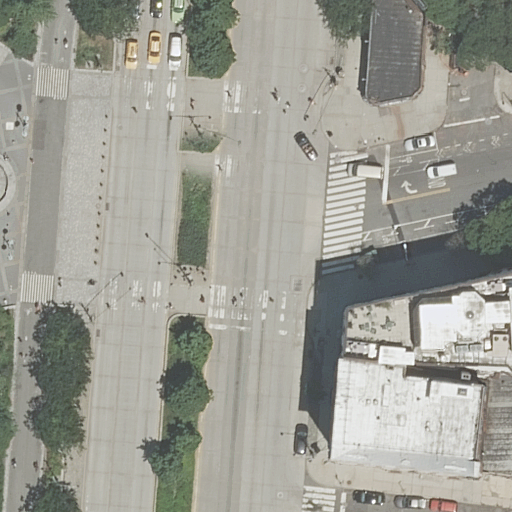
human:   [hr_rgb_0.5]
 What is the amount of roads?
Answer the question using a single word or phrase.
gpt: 14

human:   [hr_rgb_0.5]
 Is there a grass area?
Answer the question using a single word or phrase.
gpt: yes

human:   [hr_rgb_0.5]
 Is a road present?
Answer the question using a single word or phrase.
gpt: yes

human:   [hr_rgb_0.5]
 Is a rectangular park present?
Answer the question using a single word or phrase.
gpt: yes

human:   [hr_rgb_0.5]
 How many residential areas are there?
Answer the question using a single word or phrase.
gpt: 1

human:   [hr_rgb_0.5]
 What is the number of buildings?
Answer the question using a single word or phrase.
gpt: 4

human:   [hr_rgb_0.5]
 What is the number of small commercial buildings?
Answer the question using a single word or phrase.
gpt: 0

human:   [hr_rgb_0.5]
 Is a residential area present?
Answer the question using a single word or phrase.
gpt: yes

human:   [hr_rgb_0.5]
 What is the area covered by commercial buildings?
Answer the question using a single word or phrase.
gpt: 0m2

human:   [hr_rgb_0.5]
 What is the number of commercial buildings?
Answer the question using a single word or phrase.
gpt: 0

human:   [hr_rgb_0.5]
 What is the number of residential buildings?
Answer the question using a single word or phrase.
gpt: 4

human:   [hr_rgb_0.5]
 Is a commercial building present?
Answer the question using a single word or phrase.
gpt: no

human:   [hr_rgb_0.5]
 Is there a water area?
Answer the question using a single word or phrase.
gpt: no

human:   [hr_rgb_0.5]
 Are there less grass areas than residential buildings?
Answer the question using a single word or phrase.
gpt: no

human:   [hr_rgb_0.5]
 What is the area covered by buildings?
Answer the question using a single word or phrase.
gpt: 1461m2

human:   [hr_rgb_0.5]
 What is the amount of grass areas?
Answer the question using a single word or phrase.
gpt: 5

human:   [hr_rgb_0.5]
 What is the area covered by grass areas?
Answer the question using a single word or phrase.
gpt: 803m2

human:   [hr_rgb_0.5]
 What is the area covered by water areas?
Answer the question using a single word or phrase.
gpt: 0m2

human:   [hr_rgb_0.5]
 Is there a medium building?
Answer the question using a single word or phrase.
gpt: yes

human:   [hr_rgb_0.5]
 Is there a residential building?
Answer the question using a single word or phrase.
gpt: yes

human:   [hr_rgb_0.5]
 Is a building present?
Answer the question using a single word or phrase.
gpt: yes

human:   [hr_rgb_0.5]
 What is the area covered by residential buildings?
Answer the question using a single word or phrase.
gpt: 1461m2

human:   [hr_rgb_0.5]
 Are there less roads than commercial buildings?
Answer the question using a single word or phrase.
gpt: no

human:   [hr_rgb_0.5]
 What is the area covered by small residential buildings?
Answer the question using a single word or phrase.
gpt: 0m2

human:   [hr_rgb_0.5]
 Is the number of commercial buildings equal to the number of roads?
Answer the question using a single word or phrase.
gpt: no

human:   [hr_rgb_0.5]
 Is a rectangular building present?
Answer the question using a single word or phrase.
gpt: yes

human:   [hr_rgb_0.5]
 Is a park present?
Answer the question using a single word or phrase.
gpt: yes

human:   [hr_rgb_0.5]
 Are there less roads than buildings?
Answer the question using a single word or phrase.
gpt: no

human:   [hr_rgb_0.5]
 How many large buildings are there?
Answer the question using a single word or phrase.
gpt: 2

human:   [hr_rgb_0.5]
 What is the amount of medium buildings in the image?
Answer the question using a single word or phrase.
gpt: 2

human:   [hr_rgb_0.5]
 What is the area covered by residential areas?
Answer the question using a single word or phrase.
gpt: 1382m2

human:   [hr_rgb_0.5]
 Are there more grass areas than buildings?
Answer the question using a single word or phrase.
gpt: yes

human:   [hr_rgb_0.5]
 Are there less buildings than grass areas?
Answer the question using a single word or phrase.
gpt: yes

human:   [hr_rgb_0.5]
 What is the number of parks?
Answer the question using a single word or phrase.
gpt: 1

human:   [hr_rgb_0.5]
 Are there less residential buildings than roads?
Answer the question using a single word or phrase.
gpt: yes

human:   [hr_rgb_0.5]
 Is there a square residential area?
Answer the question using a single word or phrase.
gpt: no

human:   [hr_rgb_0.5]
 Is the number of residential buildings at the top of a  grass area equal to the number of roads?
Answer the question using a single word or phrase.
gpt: no

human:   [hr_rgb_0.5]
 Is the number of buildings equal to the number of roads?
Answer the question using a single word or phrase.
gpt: no

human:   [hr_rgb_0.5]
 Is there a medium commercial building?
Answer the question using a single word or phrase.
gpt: no

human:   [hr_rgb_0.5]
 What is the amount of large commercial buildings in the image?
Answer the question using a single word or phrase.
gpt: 0

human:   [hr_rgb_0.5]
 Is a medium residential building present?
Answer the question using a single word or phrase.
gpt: yes

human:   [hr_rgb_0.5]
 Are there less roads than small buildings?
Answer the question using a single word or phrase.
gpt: no

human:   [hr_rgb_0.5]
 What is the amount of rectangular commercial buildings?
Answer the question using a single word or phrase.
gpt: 0

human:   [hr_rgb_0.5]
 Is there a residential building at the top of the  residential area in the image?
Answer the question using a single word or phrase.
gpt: yes

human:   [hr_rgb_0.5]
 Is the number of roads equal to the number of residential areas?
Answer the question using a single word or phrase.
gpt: no

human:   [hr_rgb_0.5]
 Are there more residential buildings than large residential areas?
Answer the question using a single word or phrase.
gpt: yes

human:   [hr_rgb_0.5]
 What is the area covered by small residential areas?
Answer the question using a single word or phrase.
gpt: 0m2

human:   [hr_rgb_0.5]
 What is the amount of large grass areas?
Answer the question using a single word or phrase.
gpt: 0

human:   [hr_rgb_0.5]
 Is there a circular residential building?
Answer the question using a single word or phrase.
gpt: no

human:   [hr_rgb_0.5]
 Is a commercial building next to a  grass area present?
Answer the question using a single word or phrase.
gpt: no

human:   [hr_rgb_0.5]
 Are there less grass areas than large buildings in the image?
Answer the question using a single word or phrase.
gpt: no

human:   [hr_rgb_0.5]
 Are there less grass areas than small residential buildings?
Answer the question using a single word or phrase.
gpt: no

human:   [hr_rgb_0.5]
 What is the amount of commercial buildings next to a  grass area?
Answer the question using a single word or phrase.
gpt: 0

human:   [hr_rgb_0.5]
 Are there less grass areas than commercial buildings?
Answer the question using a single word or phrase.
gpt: no

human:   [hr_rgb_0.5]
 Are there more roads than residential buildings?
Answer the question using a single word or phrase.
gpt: yes

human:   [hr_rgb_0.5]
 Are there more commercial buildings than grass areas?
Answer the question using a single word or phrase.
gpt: no

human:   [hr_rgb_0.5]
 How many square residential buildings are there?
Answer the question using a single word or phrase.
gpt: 0

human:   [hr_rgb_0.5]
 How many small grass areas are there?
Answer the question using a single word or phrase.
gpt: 2

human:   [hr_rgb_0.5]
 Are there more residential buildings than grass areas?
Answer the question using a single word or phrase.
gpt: no

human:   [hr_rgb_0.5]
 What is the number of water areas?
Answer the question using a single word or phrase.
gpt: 0

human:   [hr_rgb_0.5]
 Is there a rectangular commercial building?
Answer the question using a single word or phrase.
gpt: no

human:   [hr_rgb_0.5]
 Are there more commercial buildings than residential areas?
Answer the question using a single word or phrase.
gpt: no

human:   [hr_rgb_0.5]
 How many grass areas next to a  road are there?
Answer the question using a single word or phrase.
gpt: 5

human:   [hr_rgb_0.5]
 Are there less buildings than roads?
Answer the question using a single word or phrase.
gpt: yes